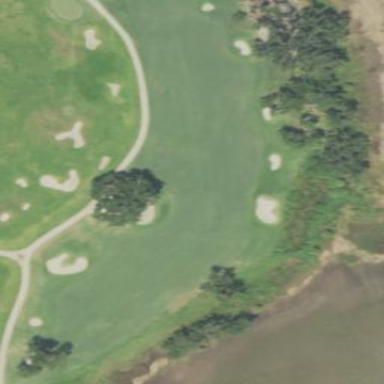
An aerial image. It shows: Grassy area designated as golf fairway.